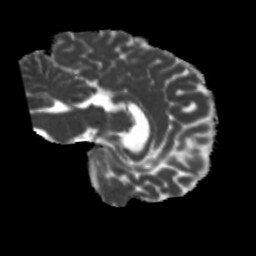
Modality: MD
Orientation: sagittal
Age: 27
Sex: female
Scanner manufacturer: siemens
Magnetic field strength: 3 T
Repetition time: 5.25 s
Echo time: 0.08 s